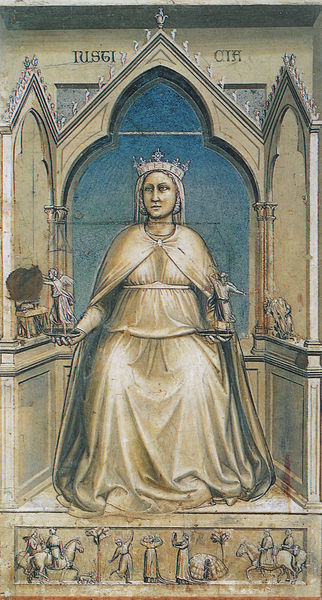
Titel: Arenakapelle / Scrovegni-Kapelle
Künstler: Giotto di Bondone
Standort: Padua, Arenakapelle (EU - I - Venetien)
Schlagwörter: baum, blau, gott, himmel, umhang, aquarell, sitzen, braun, fenster, frau, kleid, zeichnung, dame, schleier, ornament, falten, lang, portrait, porträt, kirche, haare, sitzend, gotik, krone, pferd, pferde, reiter, engel, statue, schrift, bogen, figuren, thron, inschrift, ornamente, sitzt, faltenwurf, bögen, nische, fries, gotisch, mittelalter, herrscherin, königin, heilige, statuetten, madonna, ikone, kaiserin, zepter, ägyptisch, got, triptichon, thronen, sankt, konigin, sklupturen, gottin, c, kronne, zwei statuen, richtigkeit, risei, cih